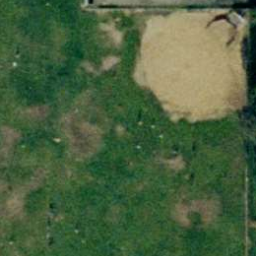
Label: baseball diamond